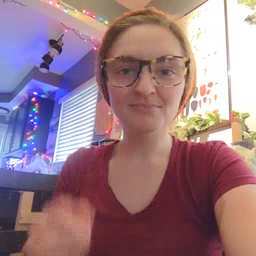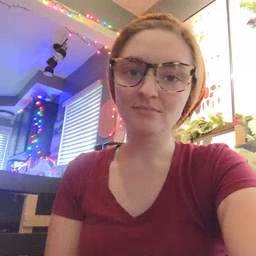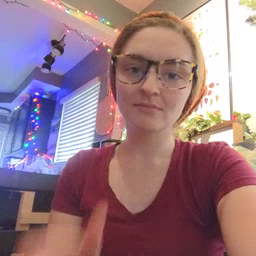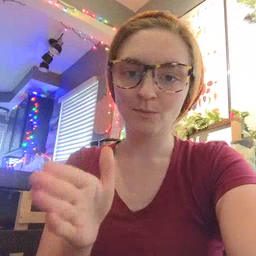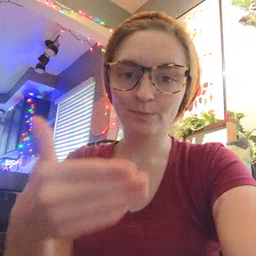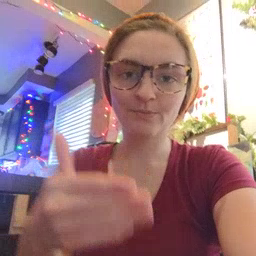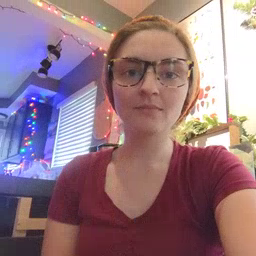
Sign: room